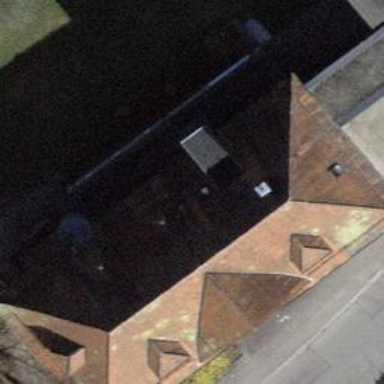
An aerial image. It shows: Kindergarten building.